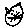
Label: cat